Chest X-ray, PA view. Patient: 62 years old, sex F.
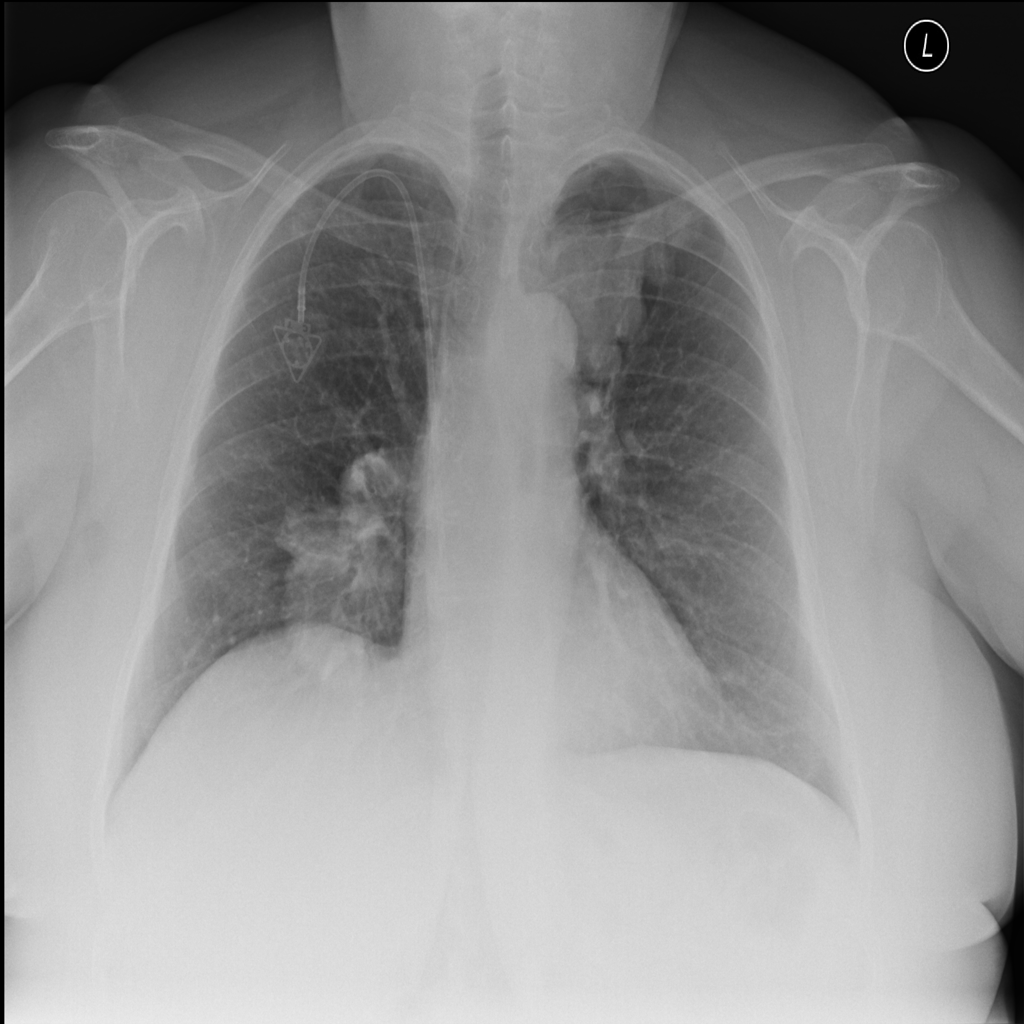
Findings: No Finding